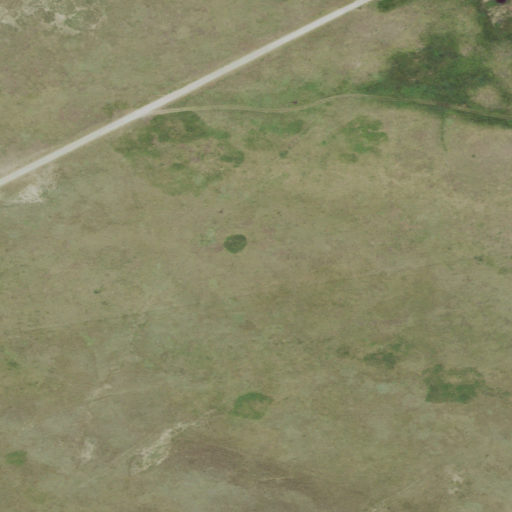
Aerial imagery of valley in Nebraska named Peterson Valley containing grassland and herbaceous wetlands